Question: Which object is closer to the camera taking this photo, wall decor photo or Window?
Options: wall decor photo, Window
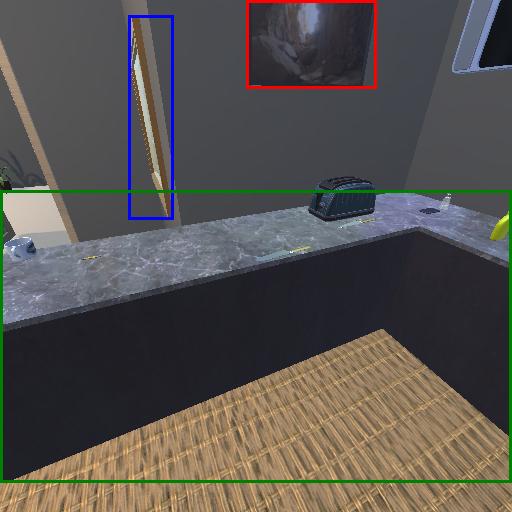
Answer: wall decor photo